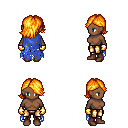
a pixel art fantasy rpg character, female body template, human, dark skin, blue tattered cape, gold greaves, light blonde swoop hairstyle, gold gloves, brown shoes, four views (front, back, left, right), 2x2 character sprite sheet, small pixel art, hard edges, no anti-aliasing